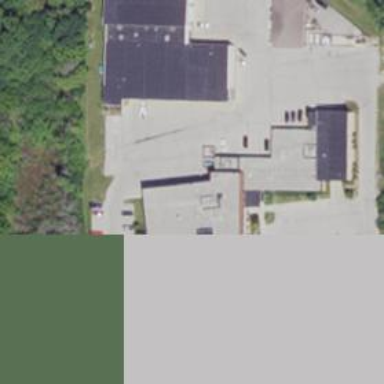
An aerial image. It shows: Public building.